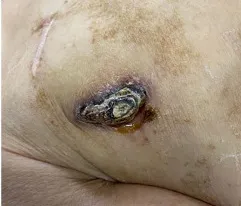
Illustration of the procedure. (A) A pacemaker that has eroded through the skin.
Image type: medical_photograph (other_medical_photograph)